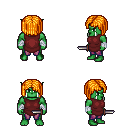
a pixel art fantasy rpg character, male body template, orc, green skin, maroon tunic, magenta pants, light blonde pageboy hairstyle, white cloth bandages, dagger, four views (front, back, left, right), 2x2 character sprite sheet, small pixel art, hard edges, no anti-aliasing